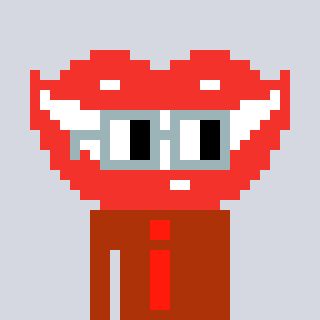
a pixel art character with square dark gray glasses, a smile-shaped head and a hotbrown-colored body on a cool background